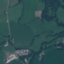
Land use / land cover: Pasture